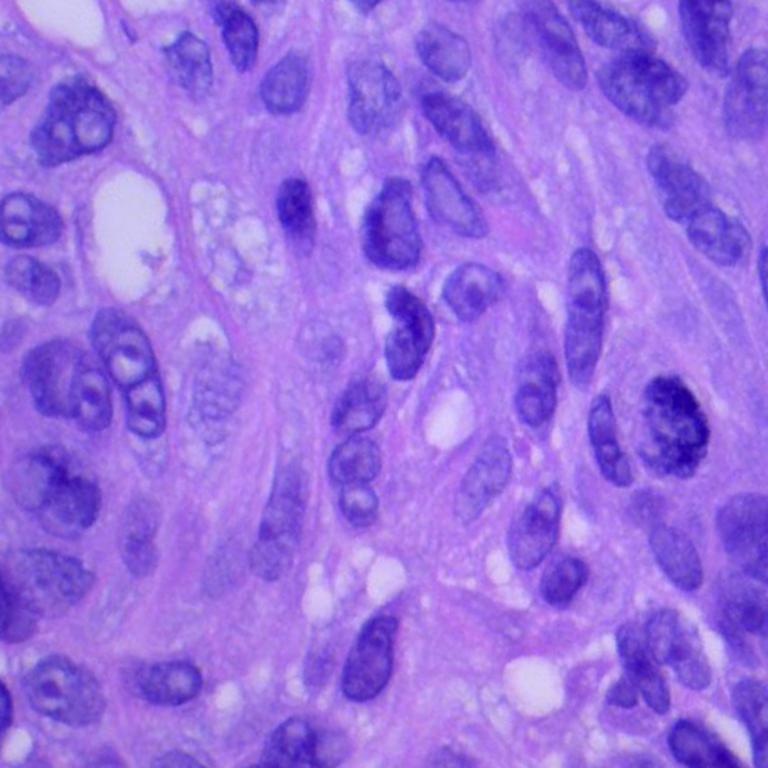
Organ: lung
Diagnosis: squamous carcinomas